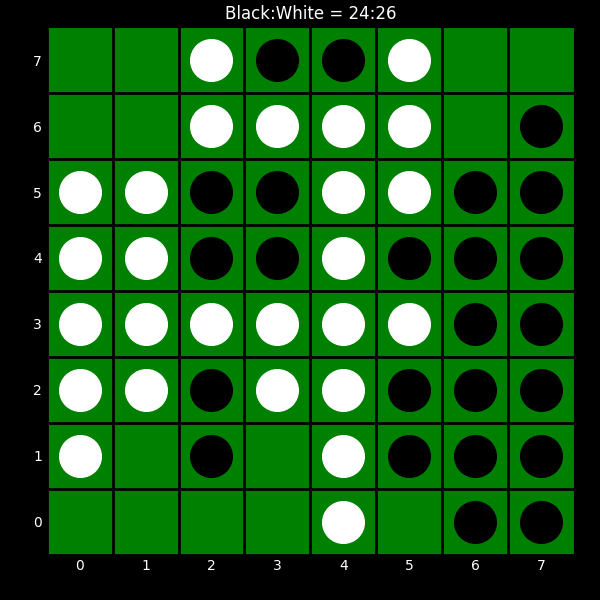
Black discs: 24
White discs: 26